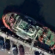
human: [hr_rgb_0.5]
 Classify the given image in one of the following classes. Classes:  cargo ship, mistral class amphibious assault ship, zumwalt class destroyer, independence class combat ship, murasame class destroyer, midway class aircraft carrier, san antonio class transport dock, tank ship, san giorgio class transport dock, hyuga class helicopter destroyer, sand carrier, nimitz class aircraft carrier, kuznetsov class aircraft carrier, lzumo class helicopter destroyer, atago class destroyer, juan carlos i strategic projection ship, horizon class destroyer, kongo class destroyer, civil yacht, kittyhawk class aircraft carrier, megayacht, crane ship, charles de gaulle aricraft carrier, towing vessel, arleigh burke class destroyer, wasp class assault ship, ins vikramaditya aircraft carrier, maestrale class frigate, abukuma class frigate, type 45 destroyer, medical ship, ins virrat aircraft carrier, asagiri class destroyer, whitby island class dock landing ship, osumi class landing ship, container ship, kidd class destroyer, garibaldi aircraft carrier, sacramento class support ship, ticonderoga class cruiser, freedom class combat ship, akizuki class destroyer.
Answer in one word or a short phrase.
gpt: Towing vessel